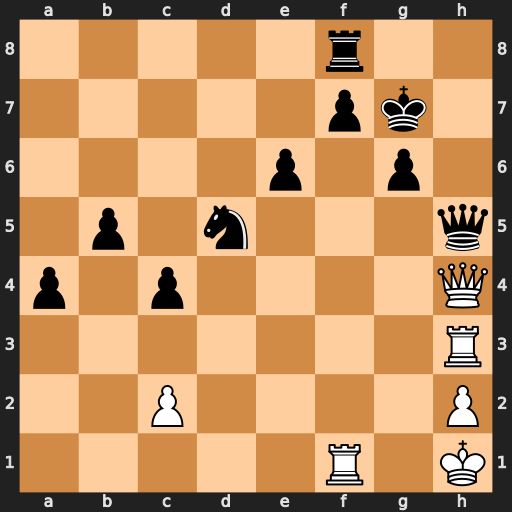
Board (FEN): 5r2/5pk1/4p1p1/1p1n3q/p1p4Q/7R/2P4P/5R1K
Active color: w
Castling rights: -
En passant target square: -
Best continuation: Qd4+ e5 Rxh5 exd4 Rxd5